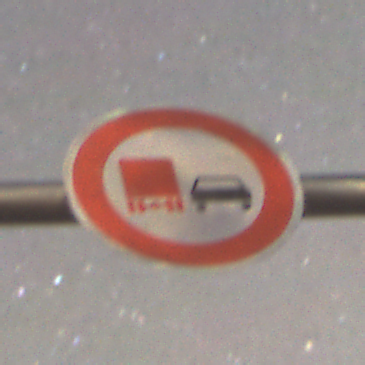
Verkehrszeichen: UeberholverbotKraftfahrzeuge
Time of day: Night
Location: Outdoor (Suburban)
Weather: Clear
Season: NotSpecified
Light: Artificial